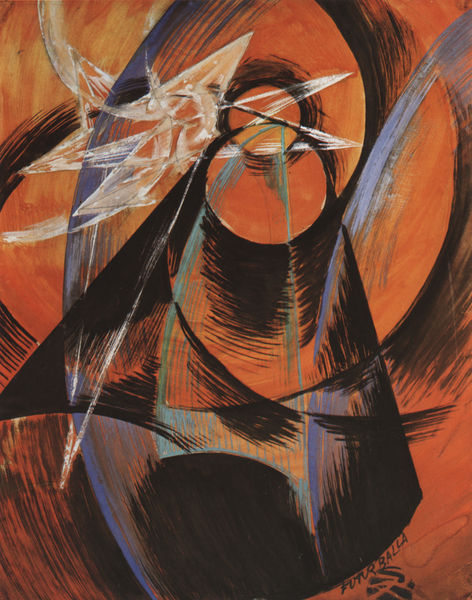
Titel: Mercurio passa davanti al sole
Künstler: Giacomo Balla
Standort: Roma
Institution: (Privatsammlung)
Schlagwörter: blau, weiß, dreieck, grün, bewegung, licht, orange, schwarz, rot, malerei, signatur, öl, sonne, spitzen, kreis, rund, schrift, wellen, italien, abstrakt, farben, modern, formen, linien, futurismus, stern, linie, form, schraffur, schraffuren, kreise, pinsel, dreiecke, tunnel, schrecklich, segmente, stricke, balla, italiener, kreisausschnitt, kreisausschnitte, dynamisierung